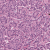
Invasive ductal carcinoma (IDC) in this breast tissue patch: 1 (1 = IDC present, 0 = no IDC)